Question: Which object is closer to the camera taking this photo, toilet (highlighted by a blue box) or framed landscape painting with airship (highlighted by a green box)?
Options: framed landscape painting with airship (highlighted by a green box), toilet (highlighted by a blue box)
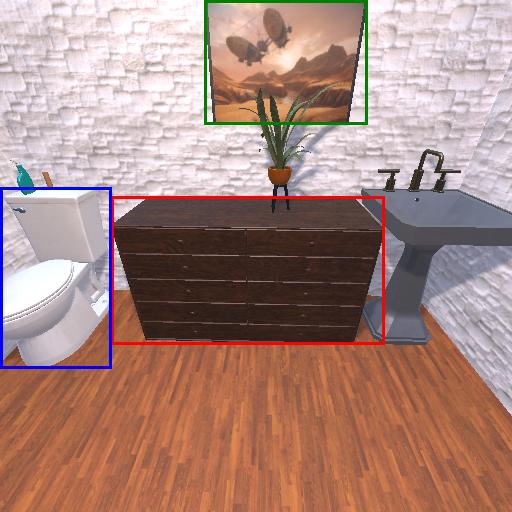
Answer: framed landscape painting with airship (highlighted by a green box)